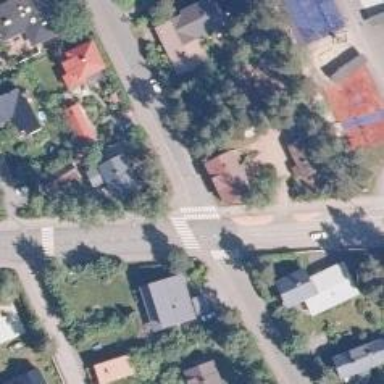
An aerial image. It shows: Road with "give way" sign.